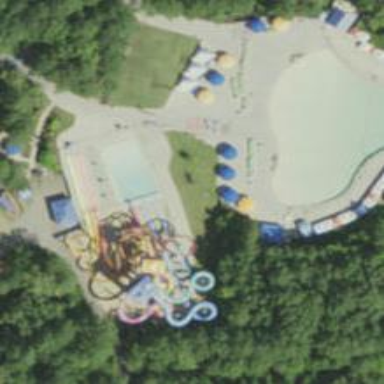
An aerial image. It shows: Water slide attraction.